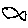
Label: fish